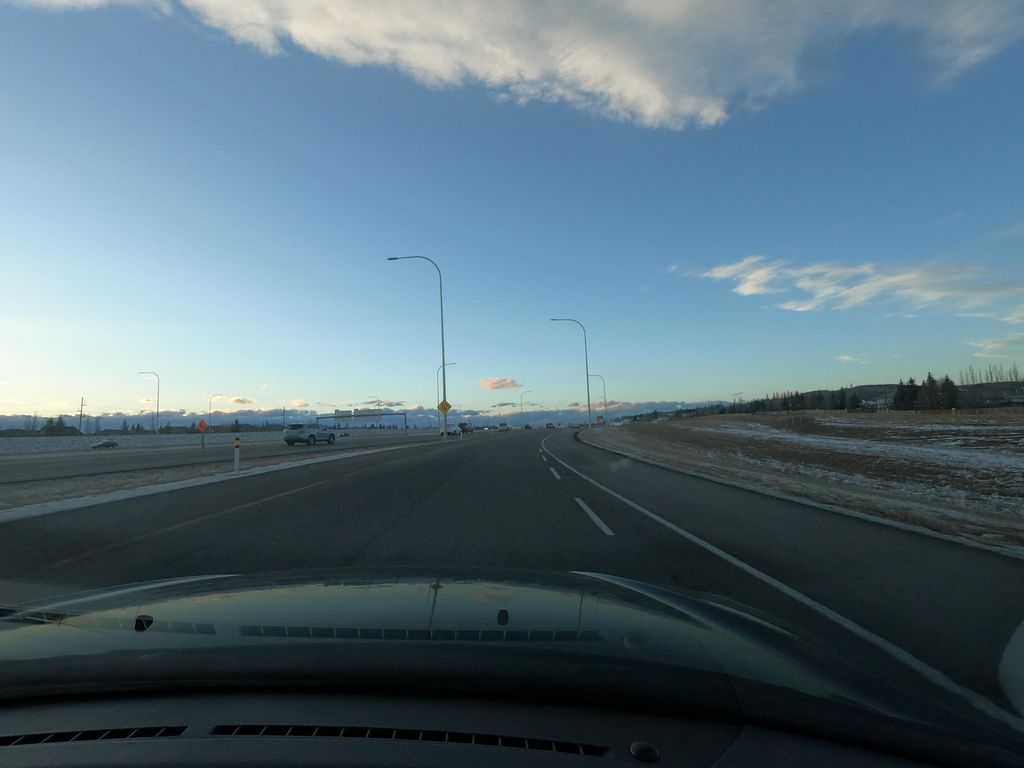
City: calgary